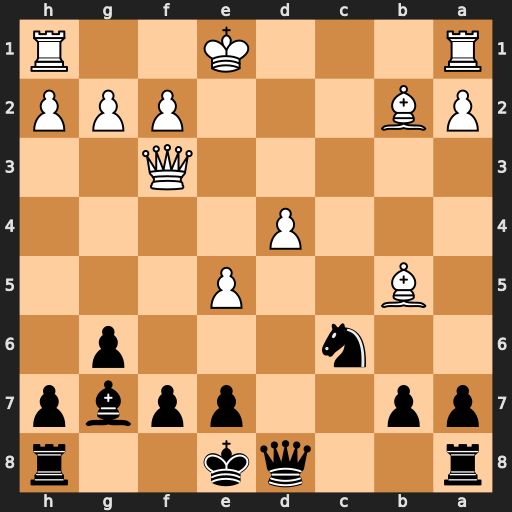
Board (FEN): r2qk2r/pp2ppbp/2n3p1/1B2P3/3P4/5Q2/PB3PPP/R3K2R
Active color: b
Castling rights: KQkq
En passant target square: -
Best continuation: Qa5+ Bc3 Qxb5